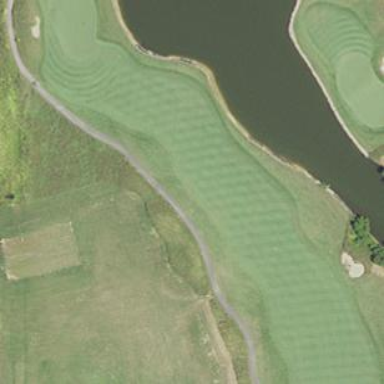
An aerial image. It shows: Grassy area designated as golf fairway.